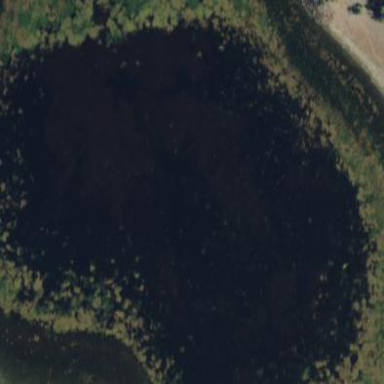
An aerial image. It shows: Lake with natural water.